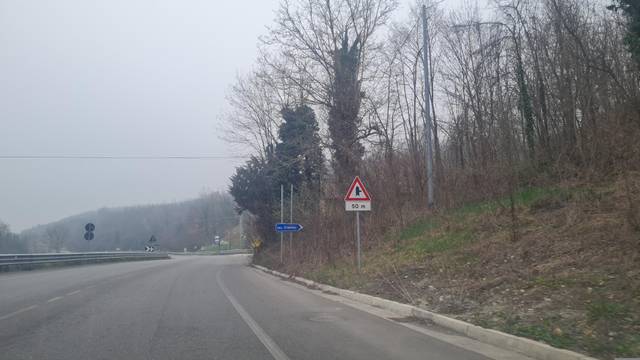
Region: Italy
Coordinates: 44.7, 8.851